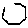
Label: hexagon